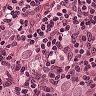
Metastatic tissue present: yes